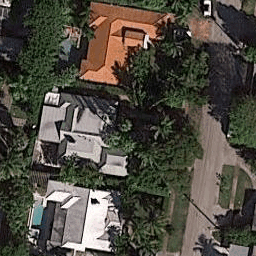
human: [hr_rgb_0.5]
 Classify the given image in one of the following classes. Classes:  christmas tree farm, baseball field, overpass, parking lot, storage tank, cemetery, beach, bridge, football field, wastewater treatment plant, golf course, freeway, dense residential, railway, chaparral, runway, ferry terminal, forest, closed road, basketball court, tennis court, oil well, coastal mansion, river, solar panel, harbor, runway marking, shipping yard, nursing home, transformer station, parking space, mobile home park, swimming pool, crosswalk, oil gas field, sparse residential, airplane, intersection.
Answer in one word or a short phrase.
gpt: coastal mansion